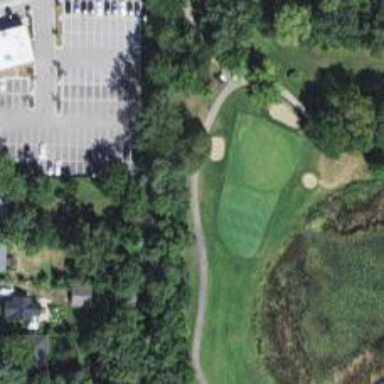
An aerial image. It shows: Path for both roads and golfers.